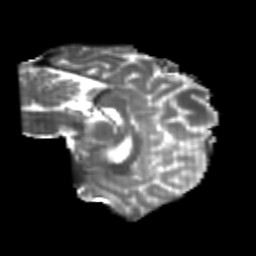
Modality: T2w
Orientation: sagittal
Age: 26
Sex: male
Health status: healthy
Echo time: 0.074 s